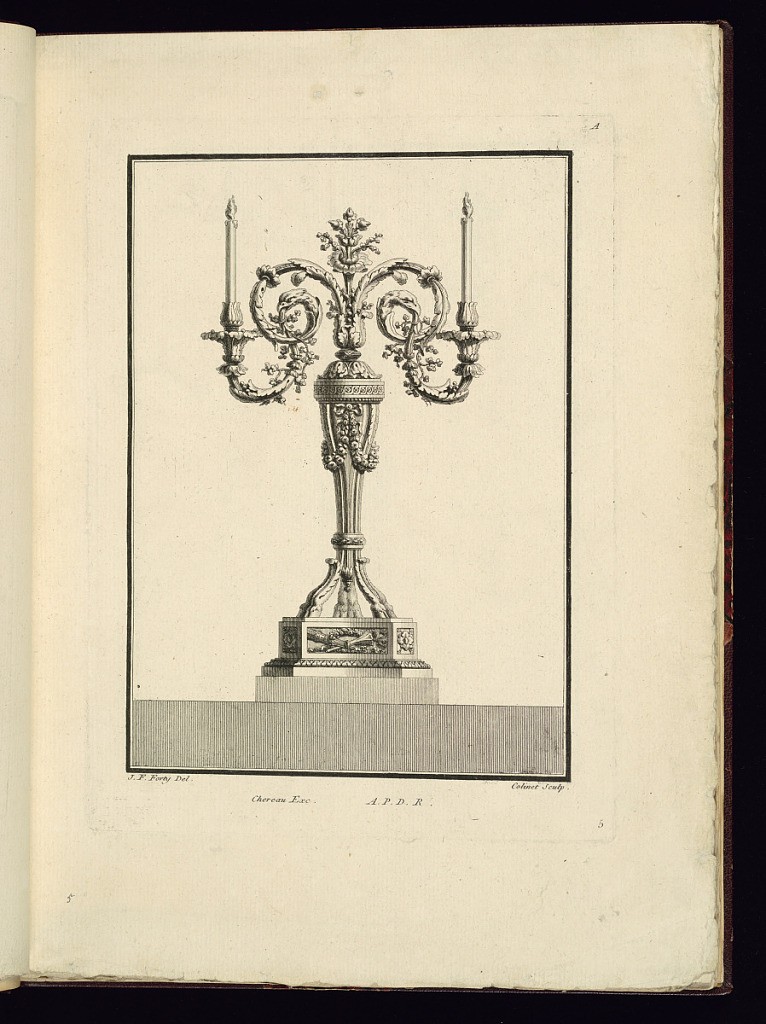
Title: Girandole (Candelabra) Design
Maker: Jean François Forty, active 1775 – 1790
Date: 1775–94
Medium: Etching on paper
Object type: Print
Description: Design for a two-light candelabra (griandoles) decorated with leaves, festoon of flowers, fluting, rosettes, scrolling leaves (rinceaux), trophy with a flaming torch and quiver of arrows, and hoofs. The plate is numbered and signed.